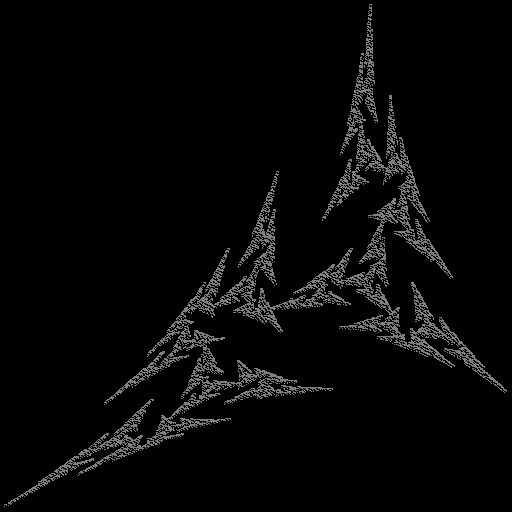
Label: snowcap